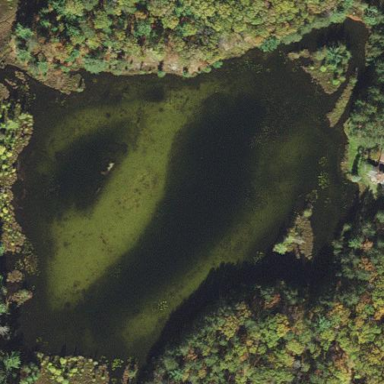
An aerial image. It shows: Lake with natural water.